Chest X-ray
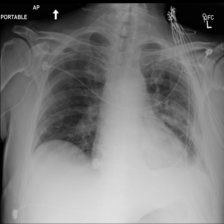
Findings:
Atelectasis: negative
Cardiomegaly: positive
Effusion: positive
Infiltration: positive
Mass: negative
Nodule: positive
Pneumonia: negative
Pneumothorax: negative
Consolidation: negative
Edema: negative
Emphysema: negative
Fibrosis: negative
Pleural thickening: negative
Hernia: negative